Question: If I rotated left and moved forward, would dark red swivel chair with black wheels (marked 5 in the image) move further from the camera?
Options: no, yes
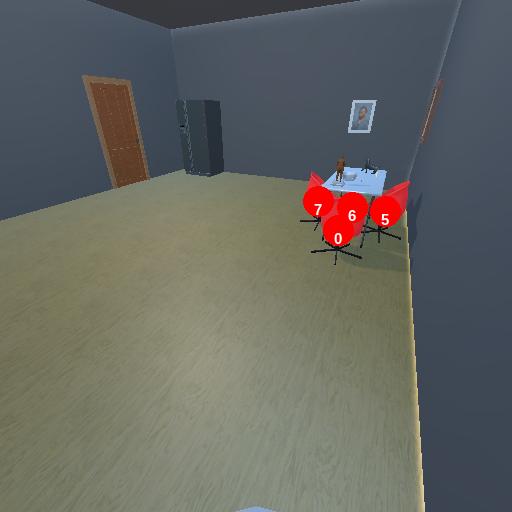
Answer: no